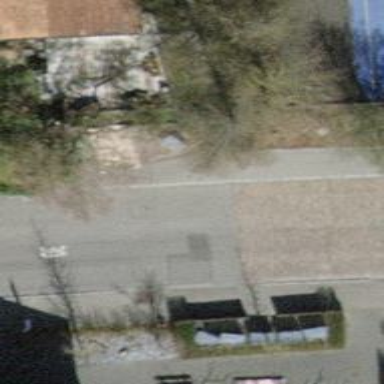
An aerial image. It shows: Sidewalk.